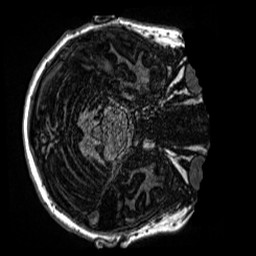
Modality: MP2RAGE
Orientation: axial
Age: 13
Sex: male
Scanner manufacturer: siemens
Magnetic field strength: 3 T
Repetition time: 4 s
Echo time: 0.00299 s